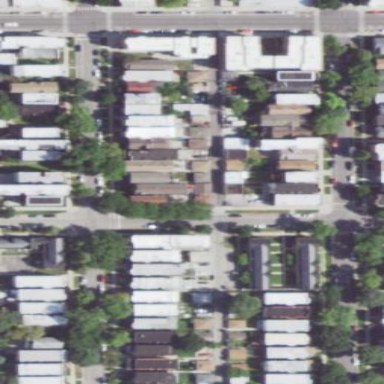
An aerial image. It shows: Sidewalk.